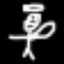
Label: angel